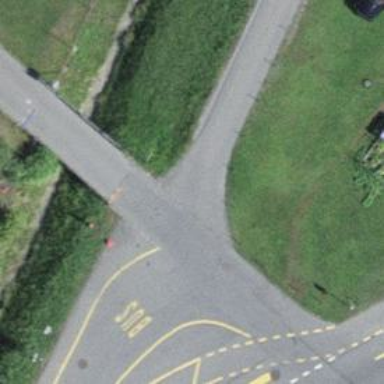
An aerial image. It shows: Driveway.